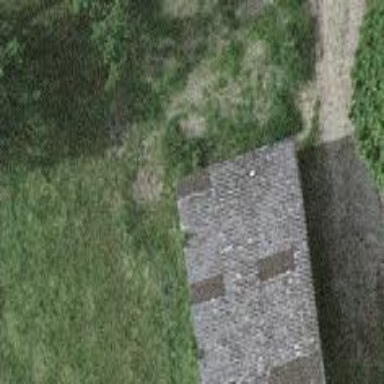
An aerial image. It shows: Shed building.